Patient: sex F, age 56
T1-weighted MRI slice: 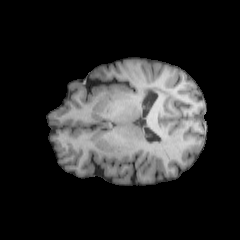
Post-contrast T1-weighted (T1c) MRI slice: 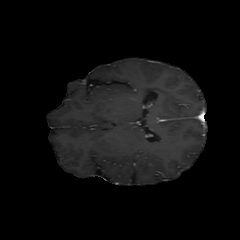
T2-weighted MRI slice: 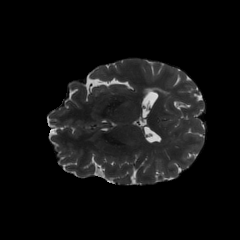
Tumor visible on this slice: no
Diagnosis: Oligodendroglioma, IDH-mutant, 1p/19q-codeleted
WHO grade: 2